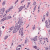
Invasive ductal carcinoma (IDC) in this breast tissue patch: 1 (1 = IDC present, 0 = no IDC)